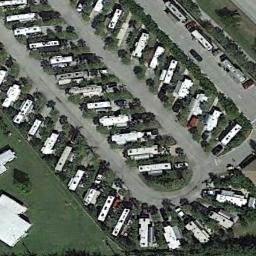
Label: mobile_home_park